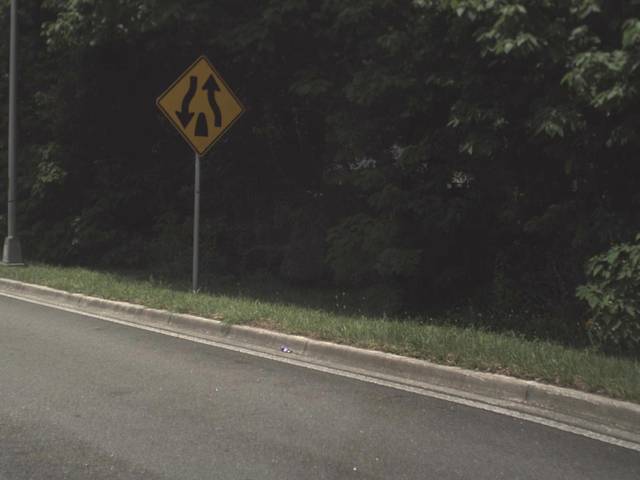
Region: United States
Coordinates: 30.294, -81.723